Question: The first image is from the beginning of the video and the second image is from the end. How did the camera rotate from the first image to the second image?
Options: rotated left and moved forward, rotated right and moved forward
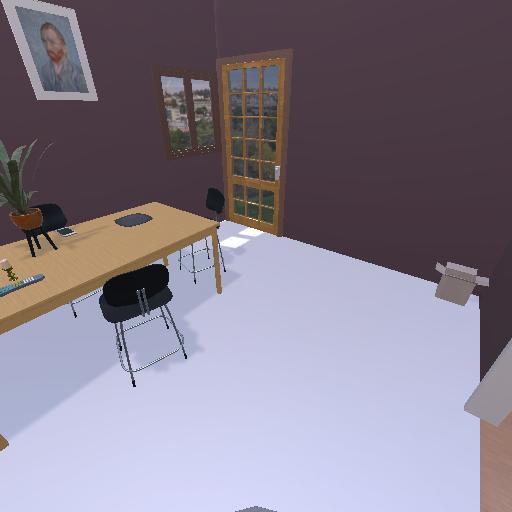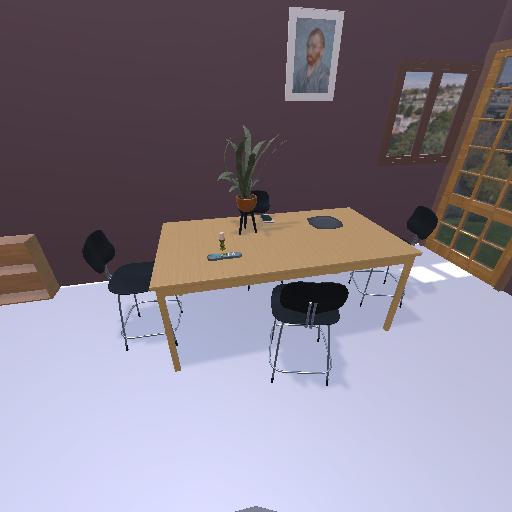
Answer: rotated left and moved forward